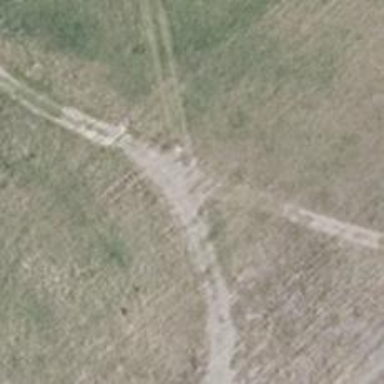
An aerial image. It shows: Concrete track with grade 4 tracktype.